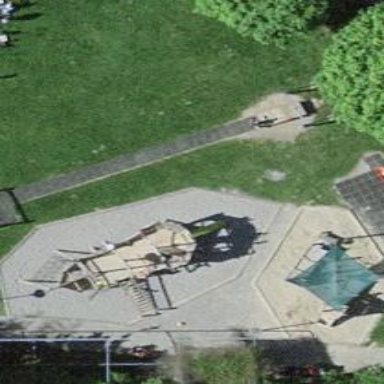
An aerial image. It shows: Playground with ship theme.